Question: I want to load or hide partial view whenever a radio button is checked or unchecked. I currently am kind of blank on what should I do.
I currently have this in view
'''
@Scripts.Render("~/bundles/jquery")
@Scripts.Render("~/bundles/bootstrap")
@Scripts.Render("~/bundles/jqueryval")
@using (Html.BeginForm("Index", "Response", FormMethod.Post))
{
<div class="form-group">
<div class="input-group">
@Html.EditorFor(m => m.Isattending, "RadioButtonQuestion")
</div>
</div>
}
<div id="provideDateTime">
//load partial view here
</div>
<script>
$(document).ready(function () {
$('input:radio[name=Isattending_0]').change(function () {
if ($("#Isattending_0").is(':checked')) {
//show partial view.
//should call a method in controller that renders partial view
//don't know what to do
}
else {
//hide partial view
}
})
})
</script>
'''
The editfor helper generates two radio buttons with id 'Isattending_0' and 'Isattending_1', whenever the Isattending_0 is checked the partial view should be shown, and upon uncheck the partial view should be hidden, and by default it is checked.
This is method in controller that should be called from above script
'''
[HttpGet]
public ActionResult AttendeeAvailability(Guid appointmentId, Guid attendeeId)
{
var attendeeAvailability = new AttendeeAvailableDateTime
{
AppointmentId = appointmentId,
AttendeeId = attendeeAvailability
};
return View(attendeeAvailability);
}
'''
PS: I tried to show/ hide a text(Hello world) inside the div 'provideDateTime' for a start with following javascript code, but it didn't work, the text hello world always appeared, even if the radiobutton is checked or unchecked
'''
<script>
$(document).ready(function () {
$('input:radio[name=Isattending_0]').change(function () {
if ($("#Isattending_0").is(':checked')) {
$("#provideDateTime").show();
}
else {
$("#provideDateTime").hide();
}
})
})
</script>
'''
Rendered Html in browser for radio buttons

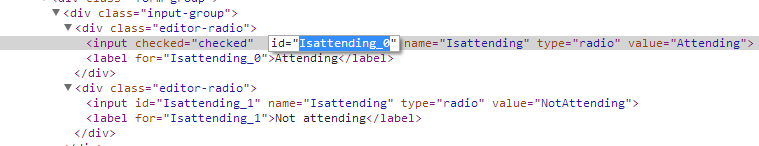
Answer: '''
<script>
$(document).ready(function () {
$.get('/Controller/Action',function(data){
$('#provideDateTime').html(data);
});
$('#Isattending_0').change(function () {
if ($("#Isattending_0").is(':checked')) {
$.get('/Controller/Action',function(data){
$('#provideDateTime').html(data);
});
}
})
$('#Isattending_1').change(function () {
if ($("#Isattending_1").is(':checked')) {
$('#provideDateTime').html('');
}
})
})
</script>
'''